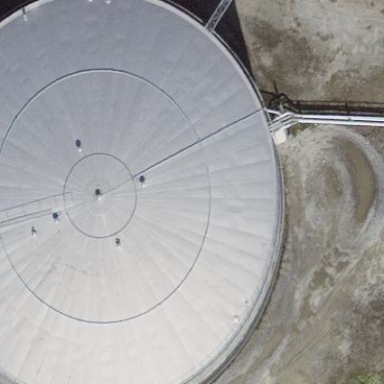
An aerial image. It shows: Building with storage tank.